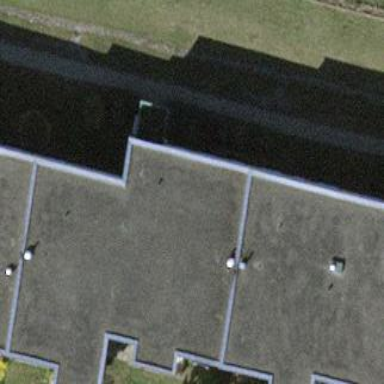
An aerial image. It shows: Flat roofed building.